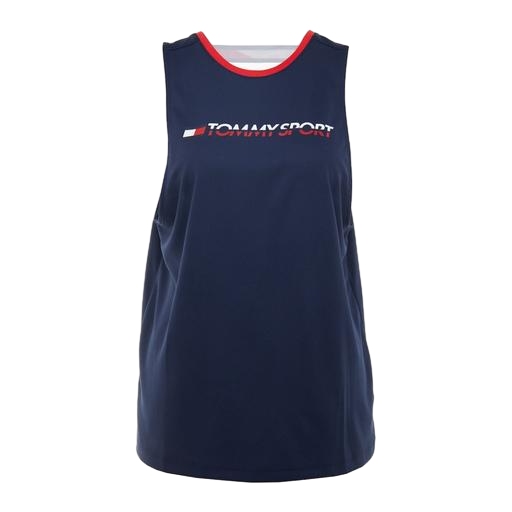
branded tank-top, training tank top, contrast tank top, white background